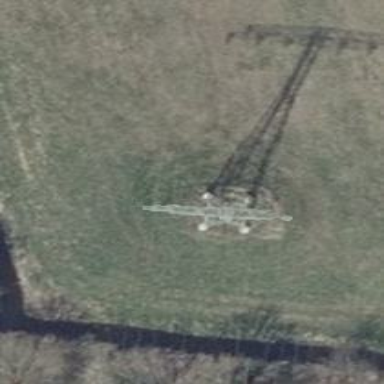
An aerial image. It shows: Power line is depicted.